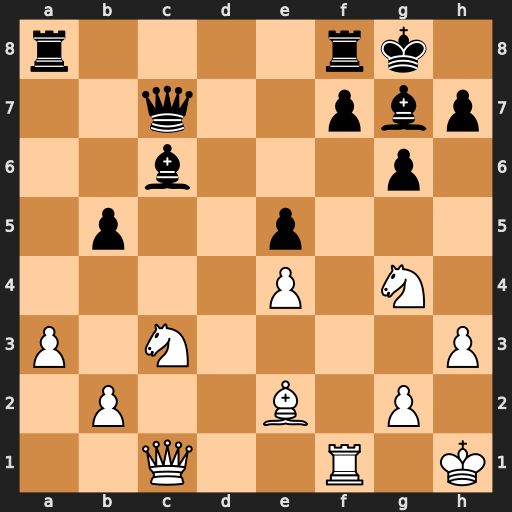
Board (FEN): r4rk1/2q2pbp/2b3p1/1p2p3/4P1N1/P1N4P/1P2B1P1/2Q2R1K
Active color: w
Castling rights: -
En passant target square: -
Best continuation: Nd5 Qb7 Qxc6 Qxc6 Ne7+ Kh8 Nxc6